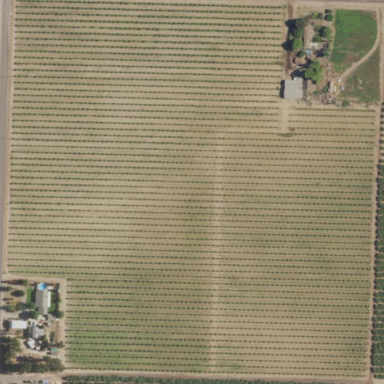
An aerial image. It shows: Vineyard.